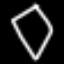
Label: diamond